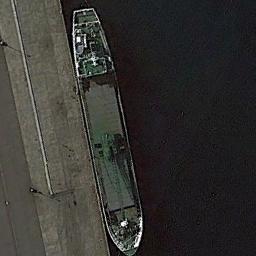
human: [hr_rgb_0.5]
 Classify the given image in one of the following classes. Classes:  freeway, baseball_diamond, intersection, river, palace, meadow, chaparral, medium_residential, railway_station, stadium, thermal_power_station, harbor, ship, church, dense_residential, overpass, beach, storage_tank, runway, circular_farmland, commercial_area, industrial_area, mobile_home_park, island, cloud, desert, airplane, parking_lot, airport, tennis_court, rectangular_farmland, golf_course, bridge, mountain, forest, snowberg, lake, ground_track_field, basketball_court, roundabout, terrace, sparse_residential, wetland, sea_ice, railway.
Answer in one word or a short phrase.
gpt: ship